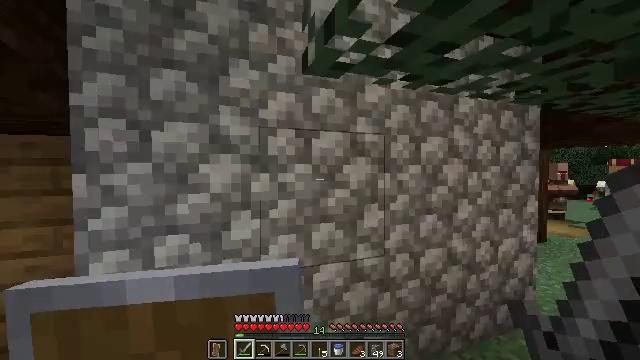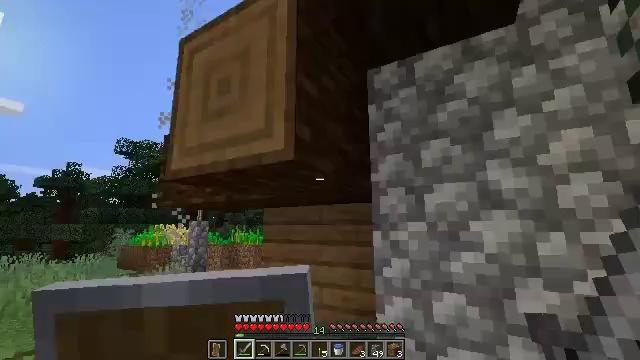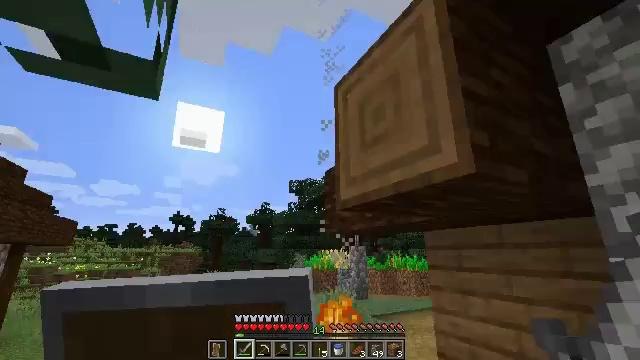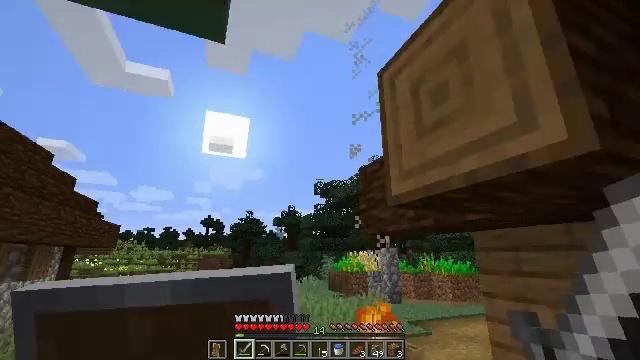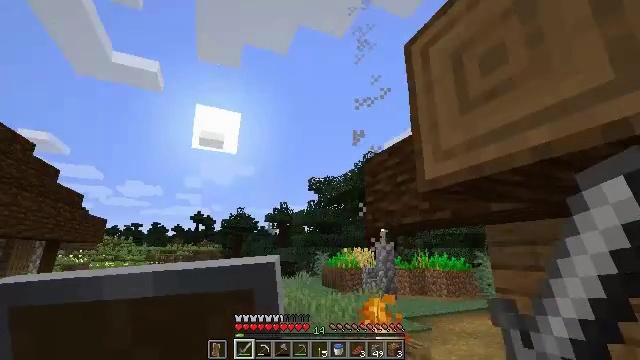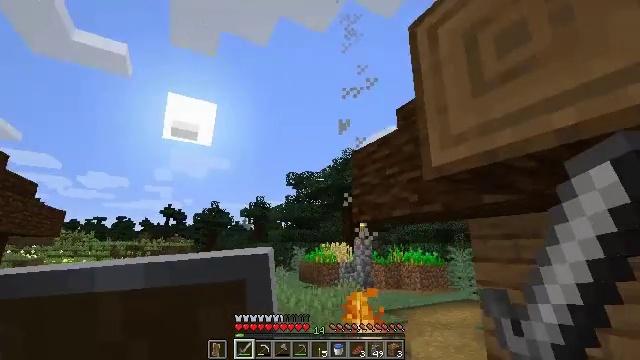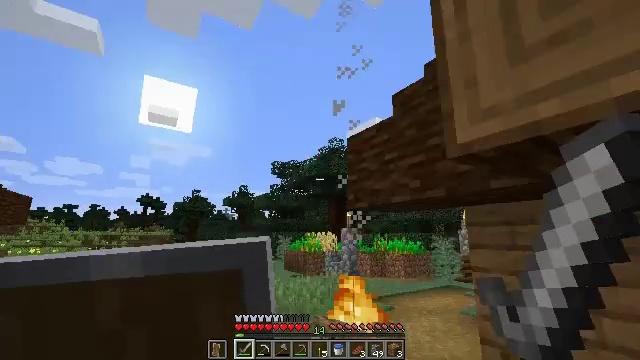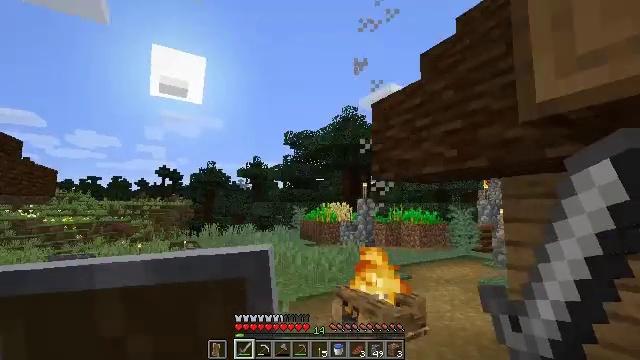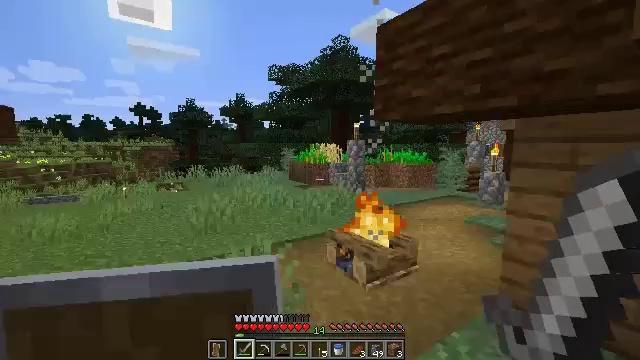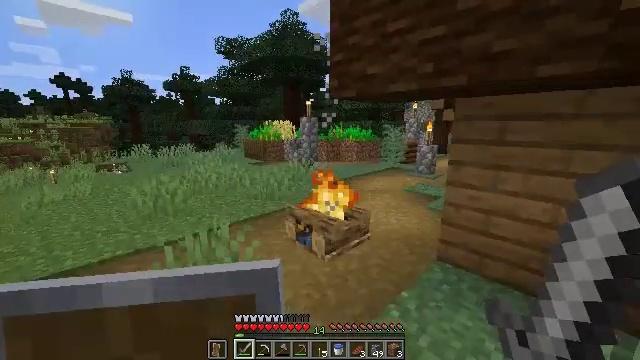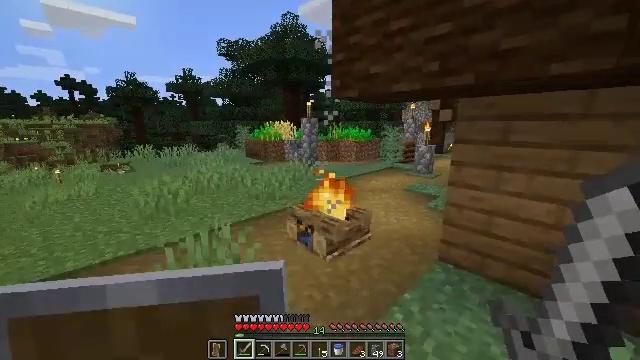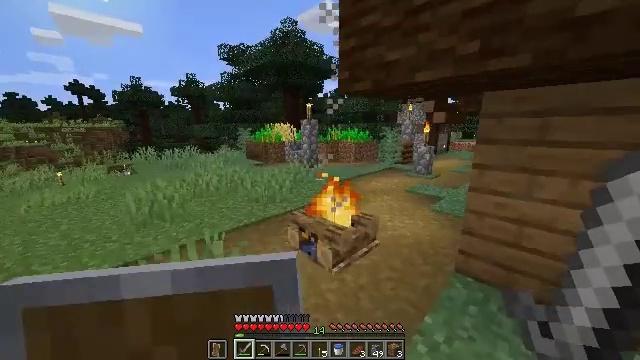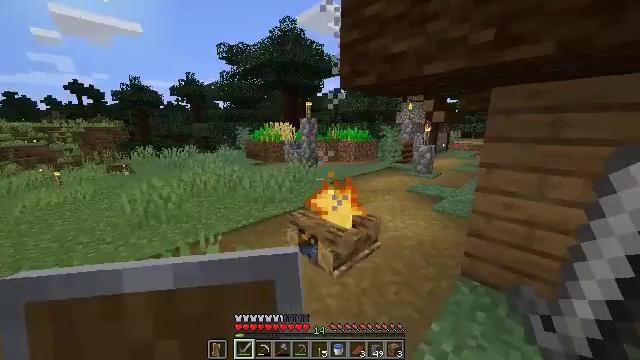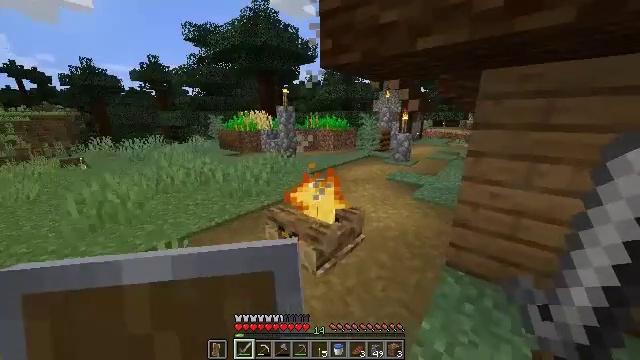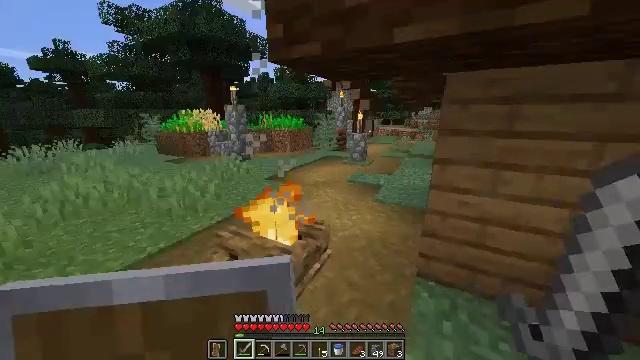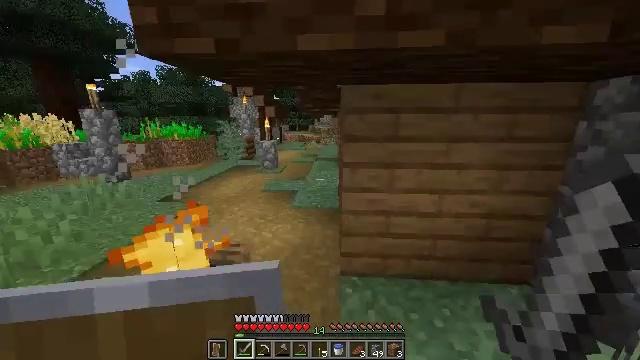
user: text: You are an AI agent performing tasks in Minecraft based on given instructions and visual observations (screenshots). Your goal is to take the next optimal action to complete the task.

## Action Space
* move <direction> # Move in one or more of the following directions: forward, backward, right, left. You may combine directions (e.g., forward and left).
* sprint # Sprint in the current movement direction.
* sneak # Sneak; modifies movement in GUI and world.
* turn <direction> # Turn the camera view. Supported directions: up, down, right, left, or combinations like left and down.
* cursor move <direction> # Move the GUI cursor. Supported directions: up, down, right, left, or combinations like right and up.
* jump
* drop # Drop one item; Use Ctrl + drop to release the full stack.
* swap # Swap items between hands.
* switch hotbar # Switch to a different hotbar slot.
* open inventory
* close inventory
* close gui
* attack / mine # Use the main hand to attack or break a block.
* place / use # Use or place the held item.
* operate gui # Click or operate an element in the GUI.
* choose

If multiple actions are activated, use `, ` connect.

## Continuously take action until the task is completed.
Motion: motion action
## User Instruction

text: Harvest the spruce door from its frame.
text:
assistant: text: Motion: move left, turn left and up
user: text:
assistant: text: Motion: move forward and move left, turn left and up
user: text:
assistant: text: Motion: move forward and move left, turn left
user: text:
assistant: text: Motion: move forward and move left, turn right
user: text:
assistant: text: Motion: move forward and move left, turn right and down
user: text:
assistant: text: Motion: move forward and move left, turn right and down
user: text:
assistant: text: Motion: move forward, turn left and down
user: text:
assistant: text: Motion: move forward, sprint, turn right and down
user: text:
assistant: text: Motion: move forward, sprint, turn right and down
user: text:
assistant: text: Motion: move forward, sprint
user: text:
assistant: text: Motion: move forward
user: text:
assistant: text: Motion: move forward
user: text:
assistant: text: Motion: move forward, turn right and down
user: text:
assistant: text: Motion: move forward, turn right
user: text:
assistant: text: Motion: move forward, turn right and up
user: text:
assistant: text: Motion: move forward, turn right
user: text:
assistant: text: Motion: move forward
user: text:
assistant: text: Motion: move forward, turn left
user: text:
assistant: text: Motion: move forward, turn left
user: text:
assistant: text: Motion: move forward, turn left
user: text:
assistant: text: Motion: move forward
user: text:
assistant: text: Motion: move forward
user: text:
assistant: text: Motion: move forward
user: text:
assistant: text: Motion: move forward
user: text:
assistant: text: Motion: move forward
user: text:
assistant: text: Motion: move forward
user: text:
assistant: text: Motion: move forward, turn right
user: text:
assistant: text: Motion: move forward
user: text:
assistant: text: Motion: move forward
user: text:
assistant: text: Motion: move forward, turn right